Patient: sex F, age 52
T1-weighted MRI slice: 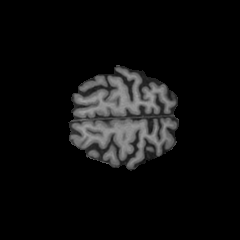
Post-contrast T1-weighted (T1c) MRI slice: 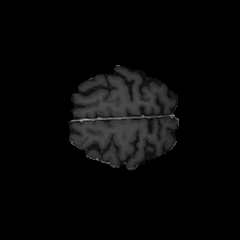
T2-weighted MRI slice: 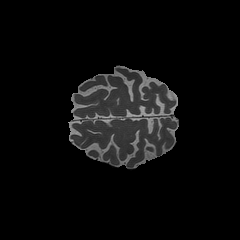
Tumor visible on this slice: no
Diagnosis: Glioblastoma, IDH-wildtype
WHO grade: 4